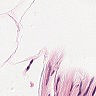
Metastatic tissue present: no